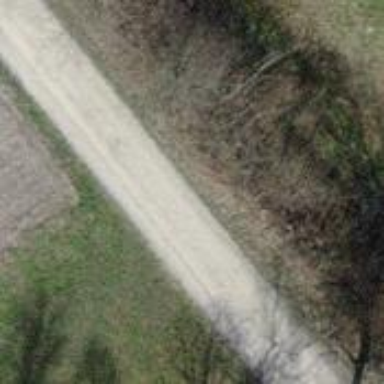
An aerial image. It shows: Agricultural track with grade3 tracktype suitable for agricultural vehicles.